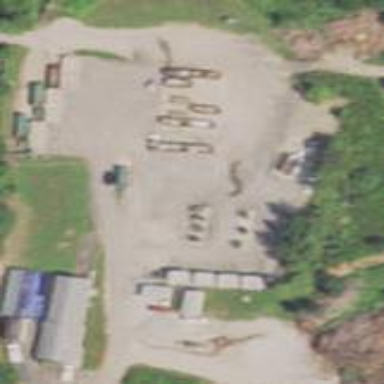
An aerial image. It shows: Waste transfer station.